Chest X-ray. View position: PA
Patient age: 32
Patient sex: F
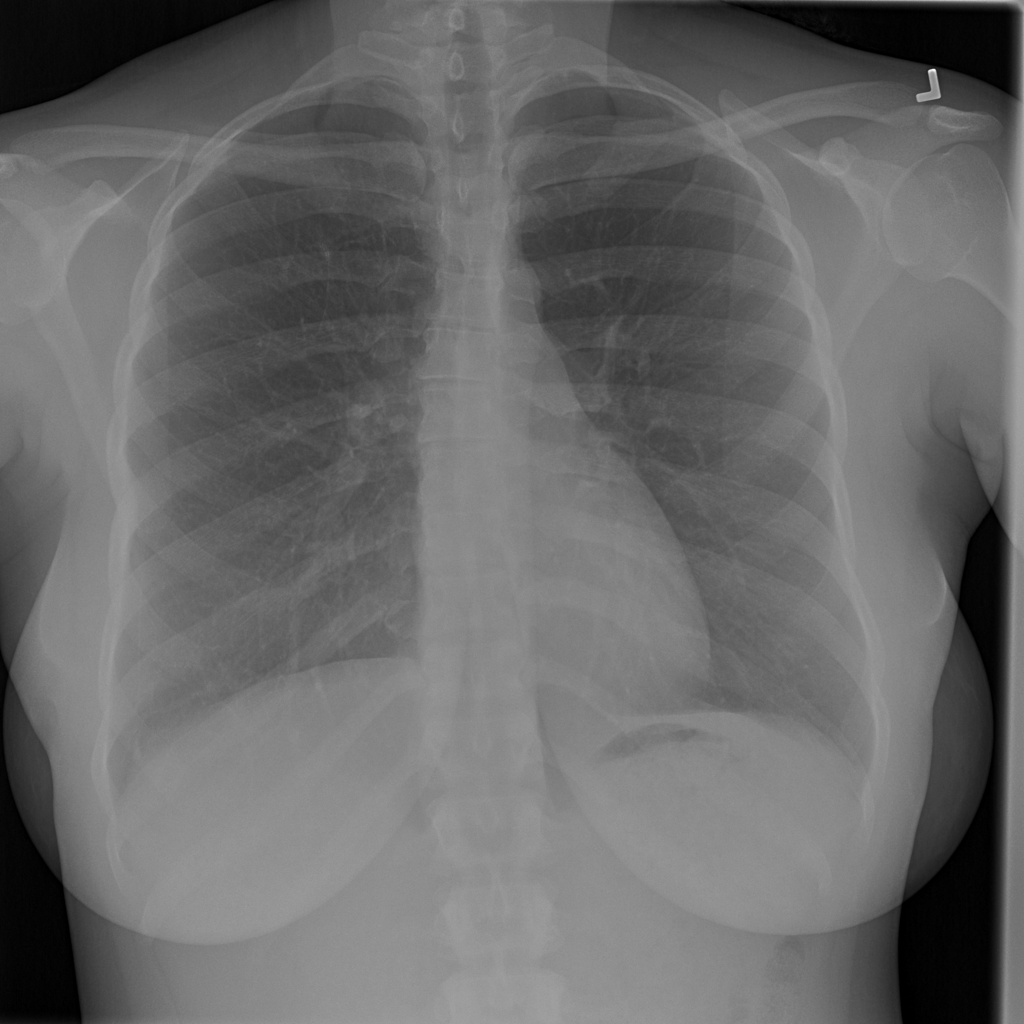
Finding: Pneumothorax